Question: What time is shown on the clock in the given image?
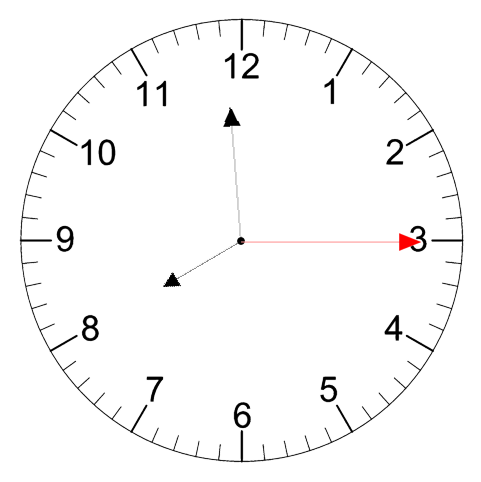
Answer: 07:59:15